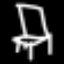
Label: chair